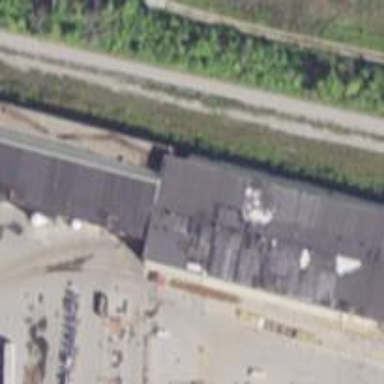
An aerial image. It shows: Railway spur service passing through building tunnel.